Fundus camera: zeiss
Shooting center: fovea
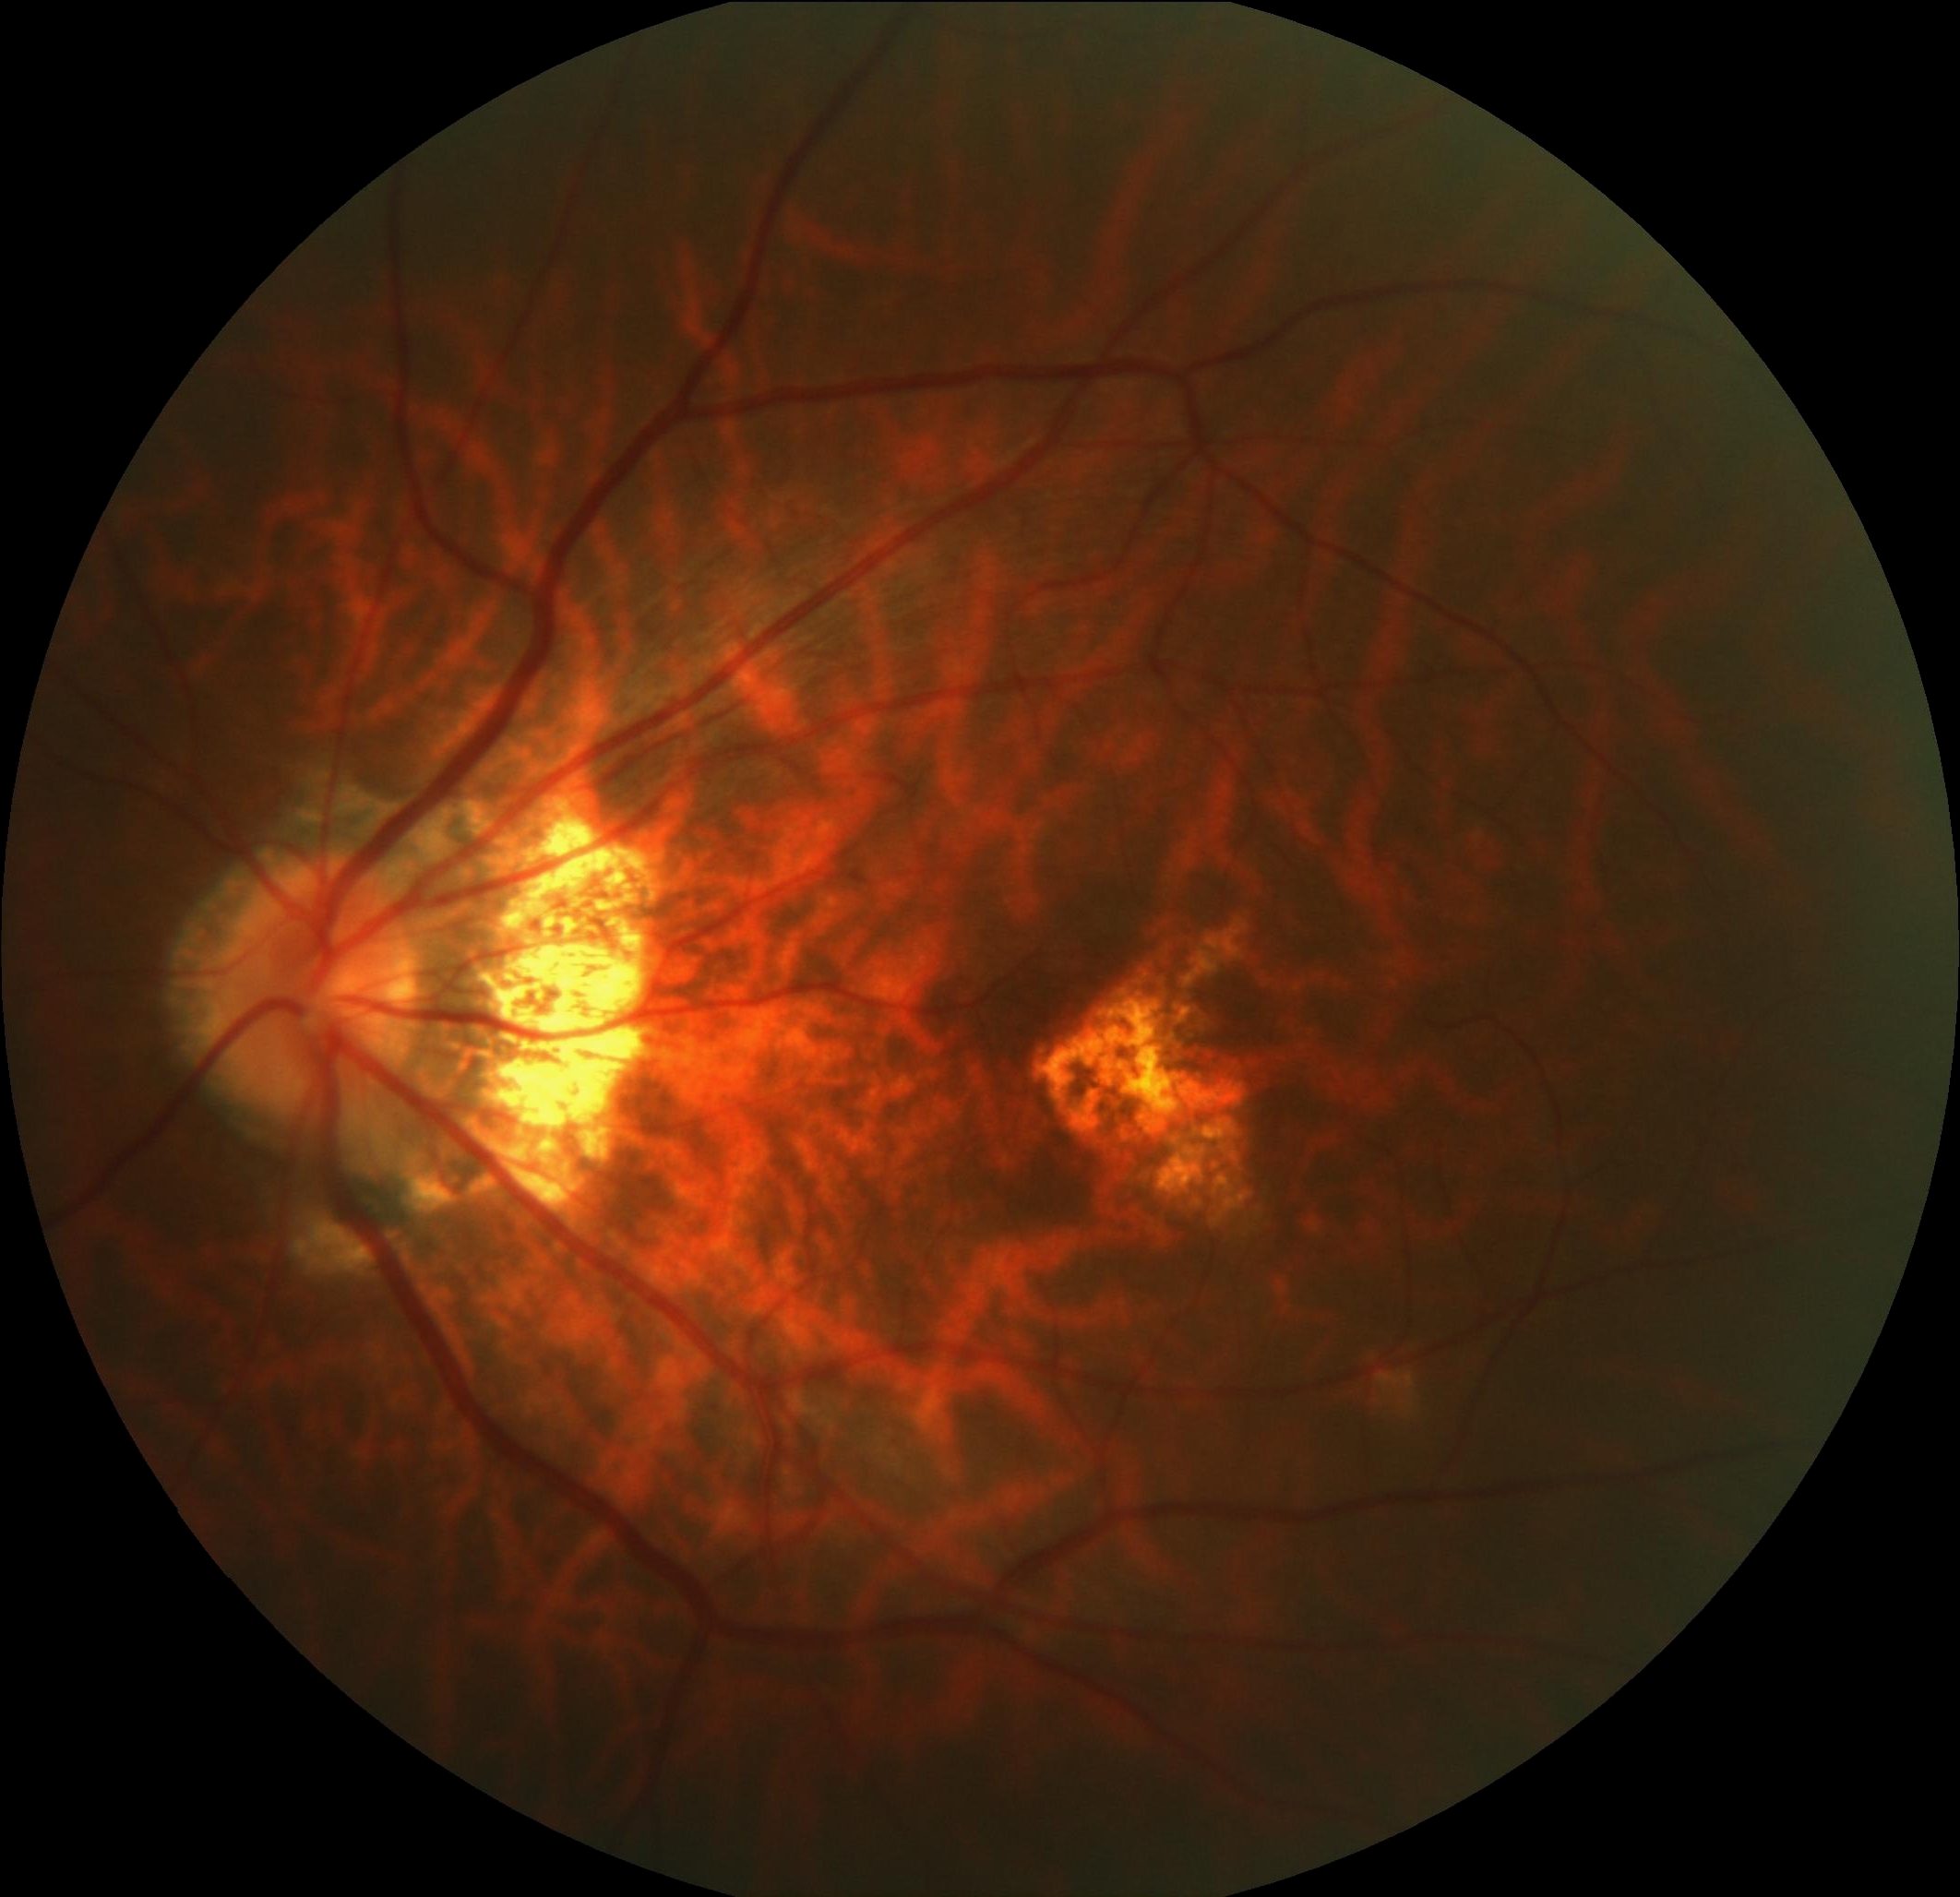
Pathologic myopia: yes
Patchy retinal atrophy: present
Retinal detachment: absent